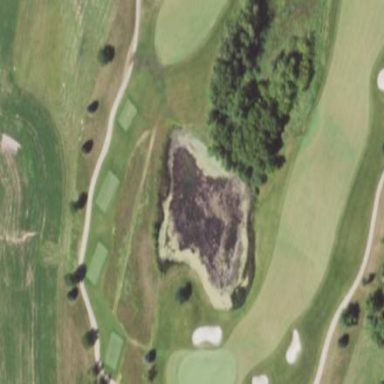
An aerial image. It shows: Golf course pond classified as lateral water hazard. It is natural water feature on the golf course.